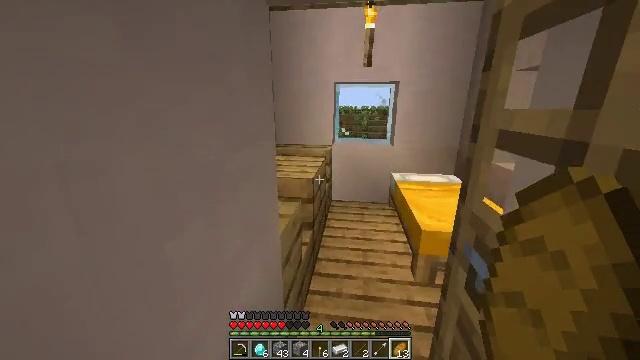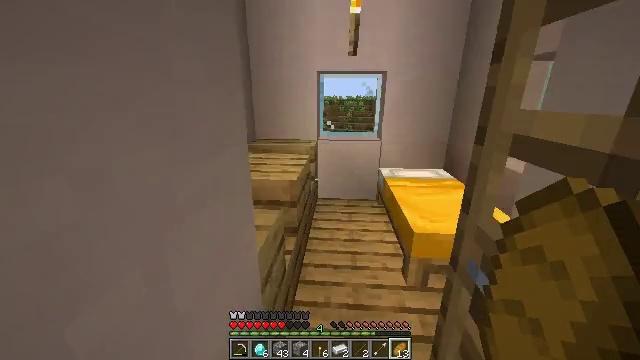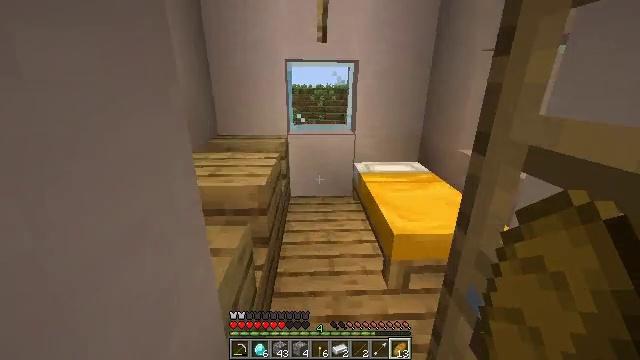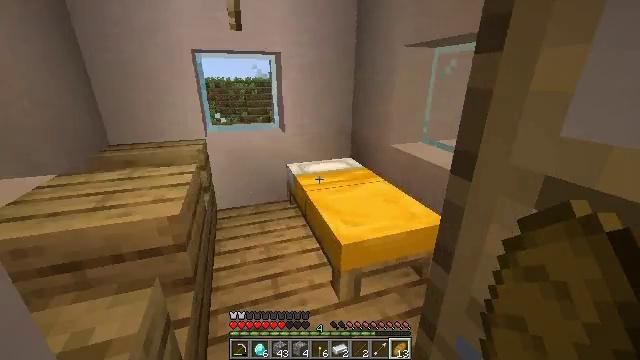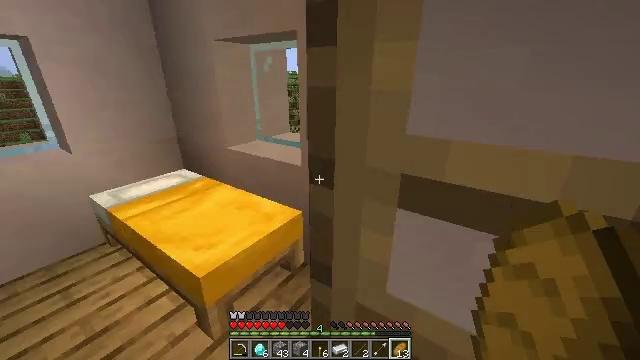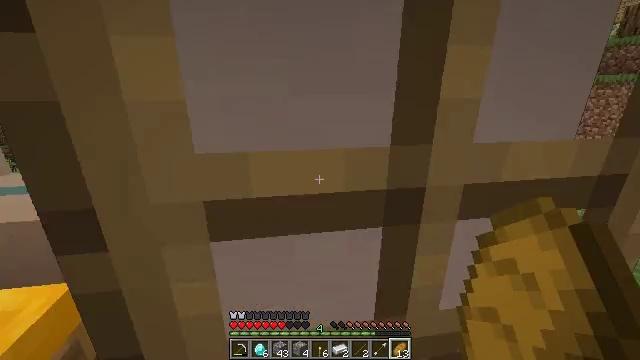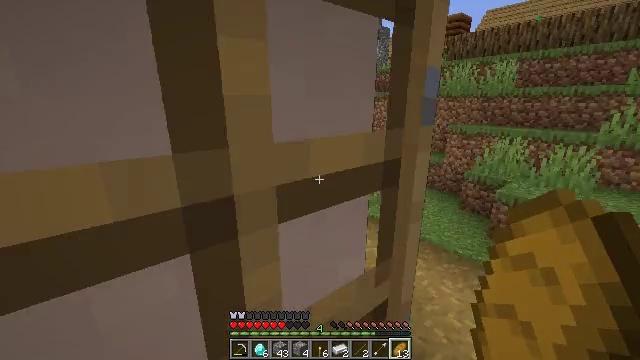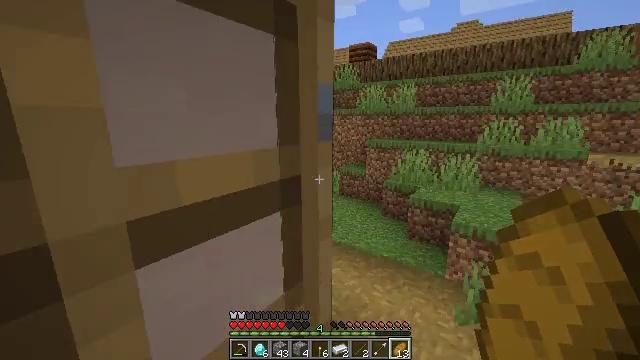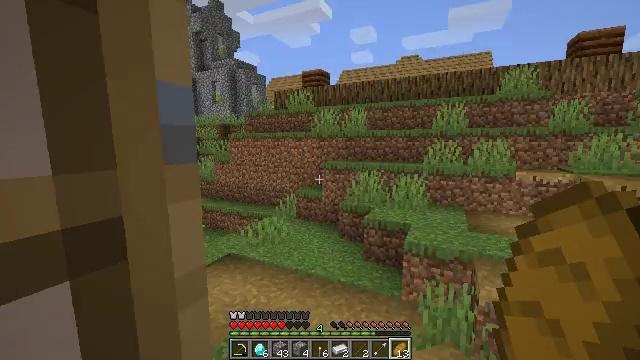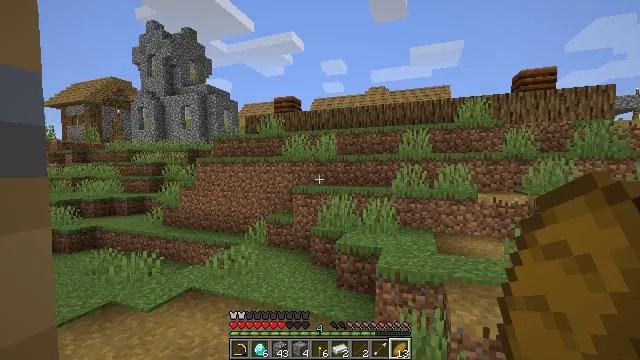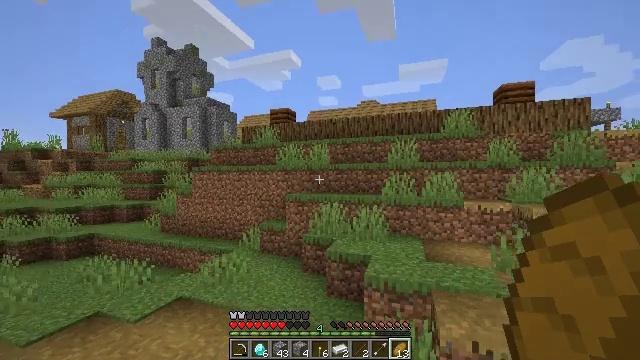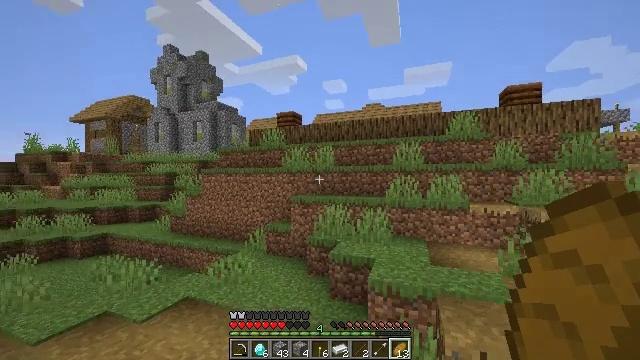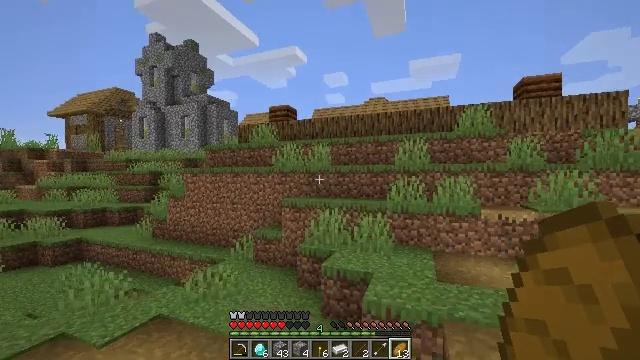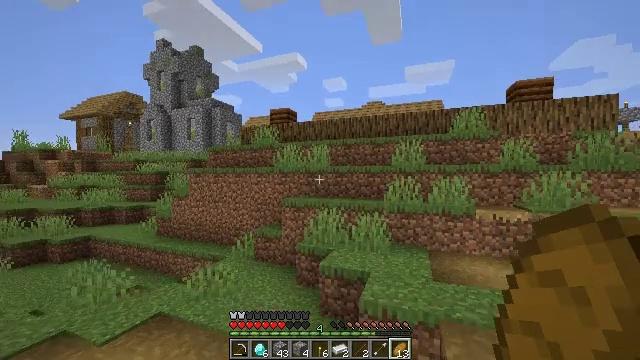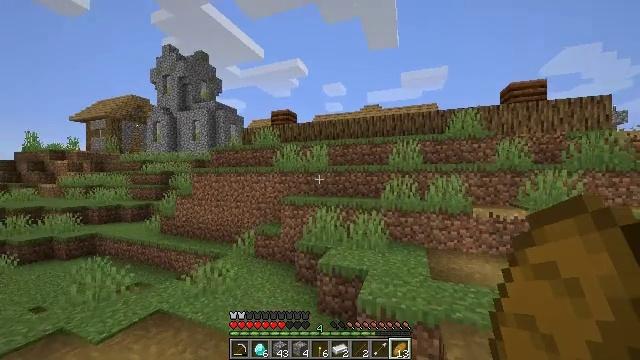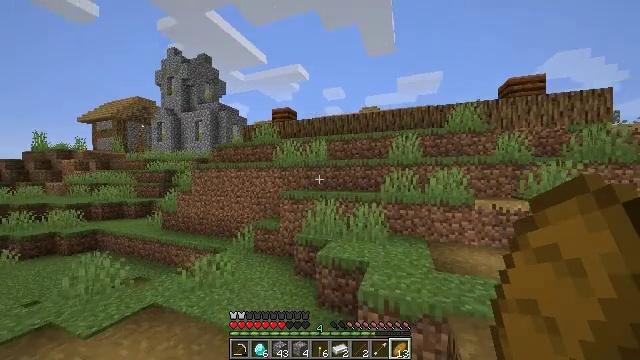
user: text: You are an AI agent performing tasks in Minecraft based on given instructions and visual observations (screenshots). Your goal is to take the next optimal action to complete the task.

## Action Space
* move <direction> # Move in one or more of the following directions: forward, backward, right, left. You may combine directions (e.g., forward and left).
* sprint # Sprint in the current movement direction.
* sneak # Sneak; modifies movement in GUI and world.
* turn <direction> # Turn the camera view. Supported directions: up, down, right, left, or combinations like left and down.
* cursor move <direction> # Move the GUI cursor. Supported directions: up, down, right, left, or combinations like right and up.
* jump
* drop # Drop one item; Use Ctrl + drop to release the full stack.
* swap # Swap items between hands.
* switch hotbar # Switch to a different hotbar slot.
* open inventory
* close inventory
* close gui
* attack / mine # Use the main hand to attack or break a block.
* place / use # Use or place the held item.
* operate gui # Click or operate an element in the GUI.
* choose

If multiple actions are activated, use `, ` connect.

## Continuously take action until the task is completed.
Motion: motion action
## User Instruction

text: Gather carrots from the field.
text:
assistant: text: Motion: move forward, turn right and down
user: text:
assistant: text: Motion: move forward, turn right and down
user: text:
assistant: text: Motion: move forward, turn right and down
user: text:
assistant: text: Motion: move forward and move right, turn right
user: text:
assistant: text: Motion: move right, turn right and up
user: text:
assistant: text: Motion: move right, turn right and up
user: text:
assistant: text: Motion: move forward and move right, turn right and up
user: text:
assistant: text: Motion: move forward and move right, turn right and up
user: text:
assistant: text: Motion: move forward and move right, sprint, turn right and up
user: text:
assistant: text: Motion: move forward and move right, sprint, turn up
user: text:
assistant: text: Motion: move forward and move right, sprint, turn left
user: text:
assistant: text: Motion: move forward, sprint
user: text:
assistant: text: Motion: move forward, sprint
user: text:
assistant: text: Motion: move forward, sprint
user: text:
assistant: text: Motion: move forward, sprint
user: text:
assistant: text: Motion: move forward, sprint, turn right
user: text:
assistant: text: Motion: move forward, sprint, turn right and down
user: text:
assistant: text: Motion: move forward, sprint, turn right and down
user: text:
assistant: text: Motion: move forward, sprint, turn right and down, jump
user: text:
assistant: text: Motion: move forward, sprint, turn right, jump
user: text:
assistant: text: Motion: move forward, sprint, turn right, jump
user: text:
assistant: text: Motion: move forward, sprint, turn right, jump
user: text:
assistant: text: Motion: move forward, sprint, jump
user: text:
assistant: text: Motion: move forward, sprint
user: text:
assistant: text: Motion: move forward, sprint
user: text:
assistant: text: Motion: move forward, sprint
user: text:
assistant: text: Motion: move forward, sprint
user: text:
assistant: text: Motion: move forward, sprint, jump
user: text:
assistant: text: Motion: move forward, sprint, jump
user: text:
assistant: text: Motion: move forward, sprint, jump